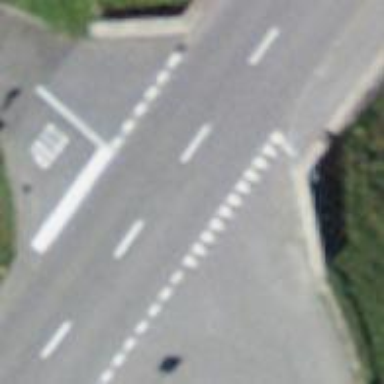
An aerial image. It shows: Asphalt footway with unmarked crossing.